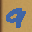
Label: 9